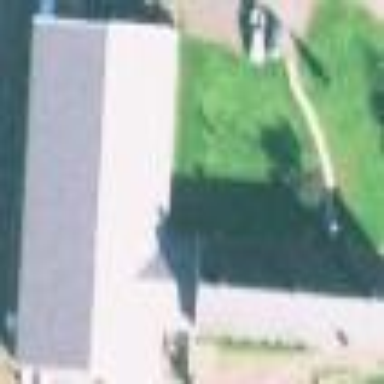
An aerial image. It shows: Stable building.